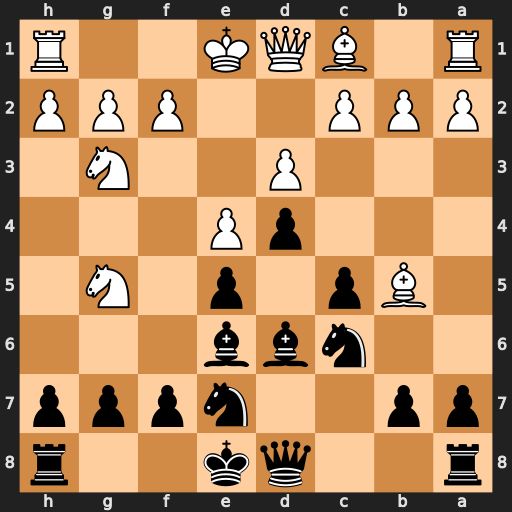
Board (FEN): r2qk2r/pp2nppp/2nbb3/1Bp1p1N1/3pP3/3P2N1/PPP2PPP/R1BQK2R
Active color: b
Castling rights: KQkq
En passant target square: -
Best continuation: Qa5+ Bd2 Qxb5